Field crop: maize
Growth stage: 2
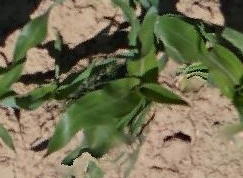
Species: maize